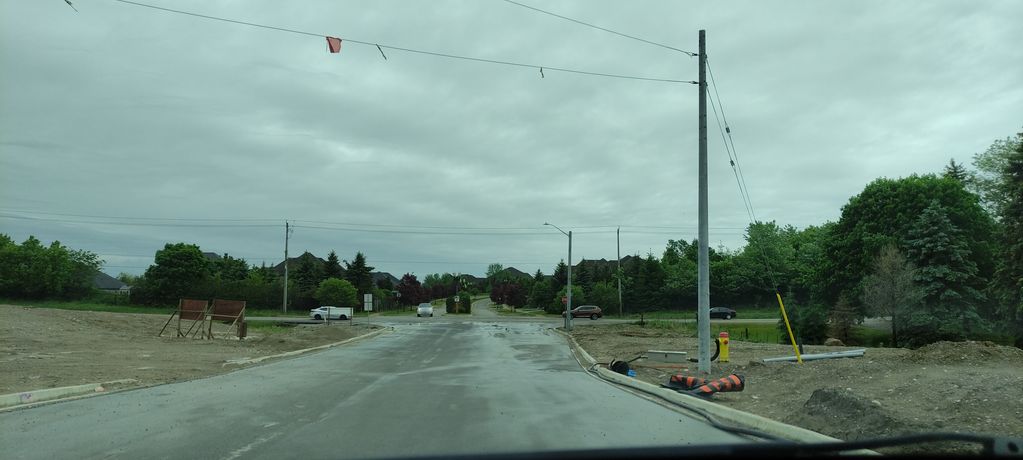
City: kitchener-waterloo